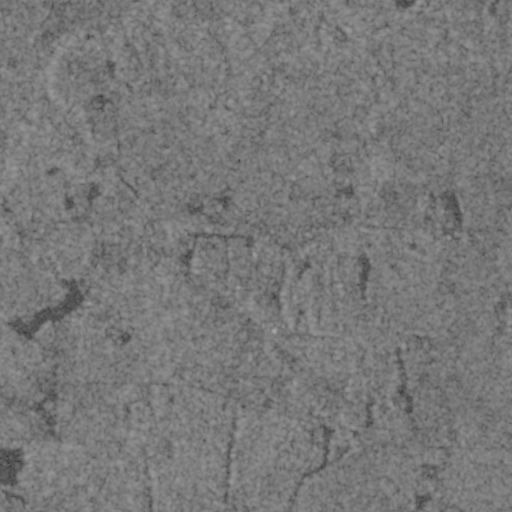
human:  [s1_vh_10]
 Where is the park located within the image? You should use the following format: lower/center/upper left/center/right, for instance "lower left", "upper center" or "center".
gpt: The park is located in the lower right of the image.
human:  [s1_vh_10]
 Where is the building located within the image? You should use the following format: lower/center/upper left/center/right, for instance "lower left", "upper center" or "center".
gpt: The building is located in the lower right of the image.
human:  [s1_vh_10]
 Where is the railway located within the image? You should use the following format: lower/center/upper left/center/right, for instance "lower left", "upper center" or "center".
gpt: The railway is located in the upper right of the image.
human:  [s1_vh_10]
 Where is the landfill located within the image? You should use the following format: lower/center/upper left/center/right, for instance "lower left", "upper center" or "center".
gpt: There is no landfill in the image.

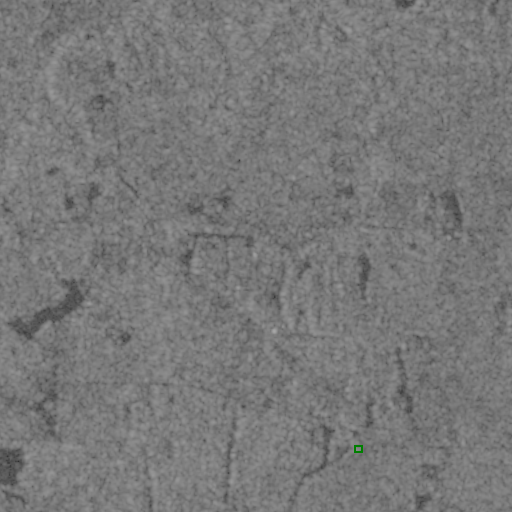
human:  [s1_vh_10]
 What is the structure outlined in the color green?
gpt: The structure outlined in green is a park.
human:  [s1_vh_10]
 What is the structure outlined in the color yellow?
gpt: There is no yellow outline.